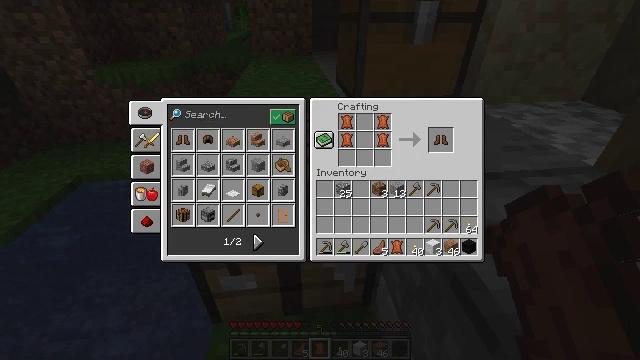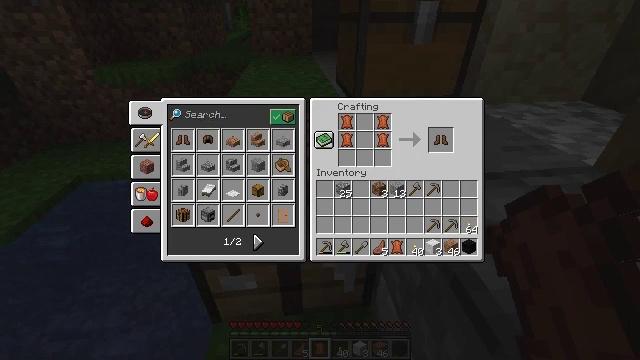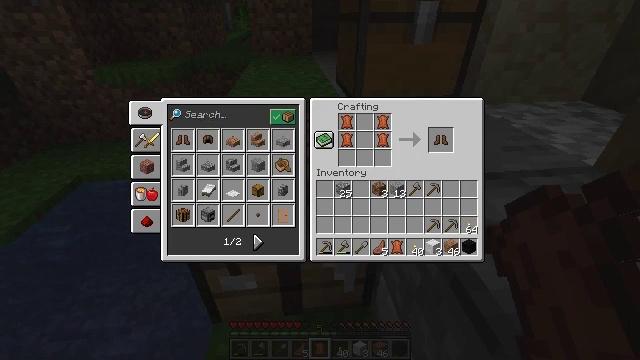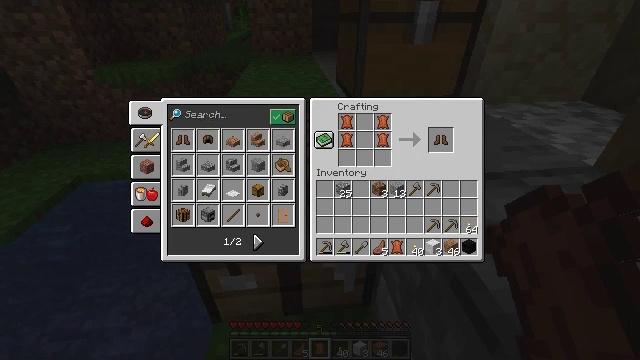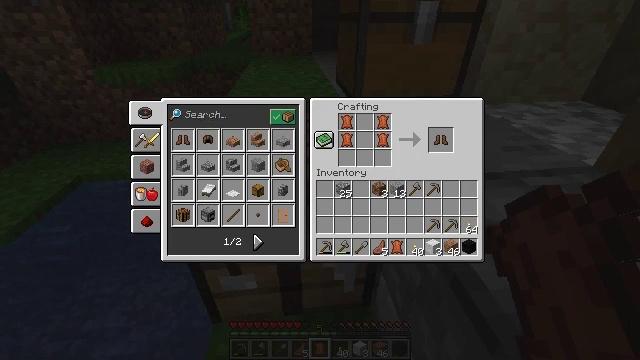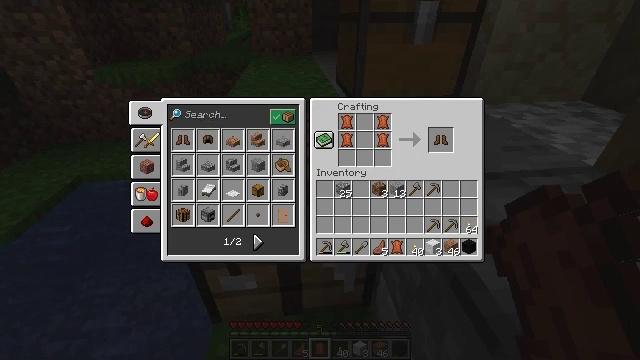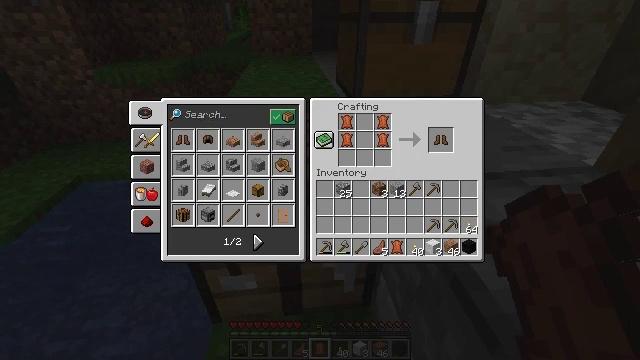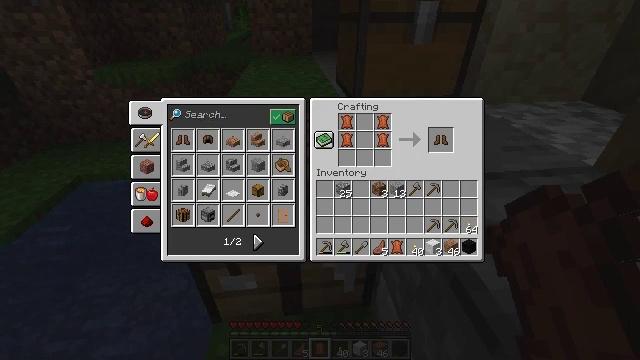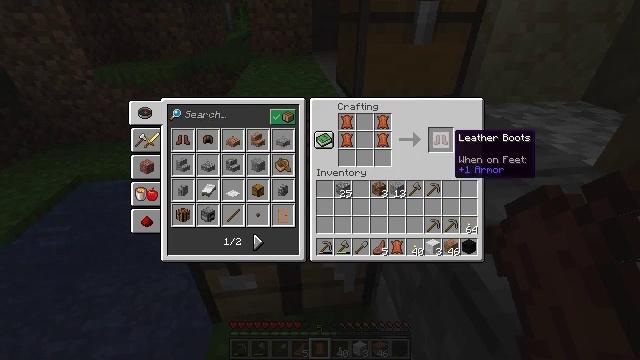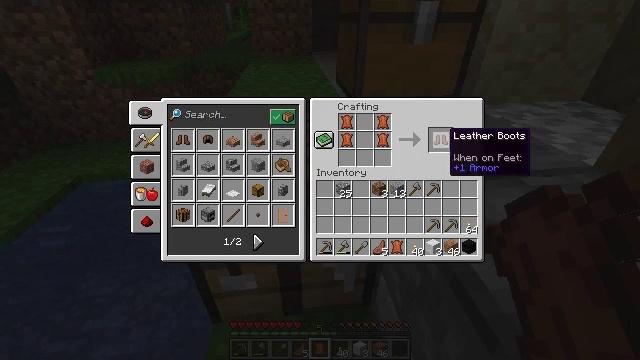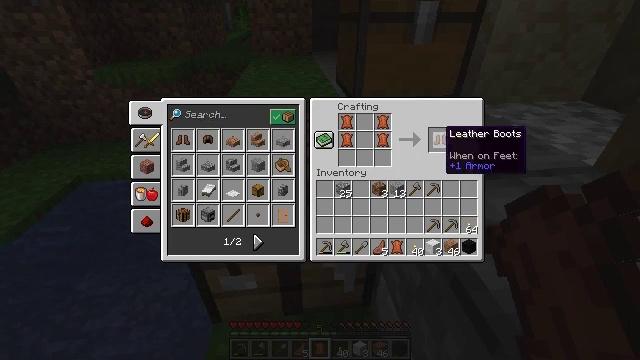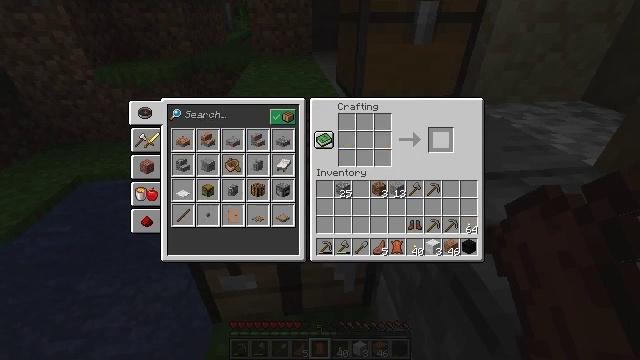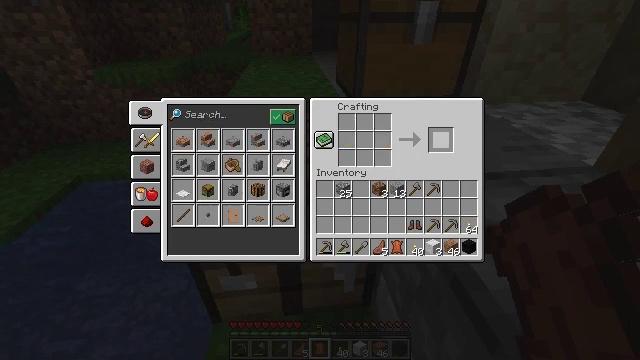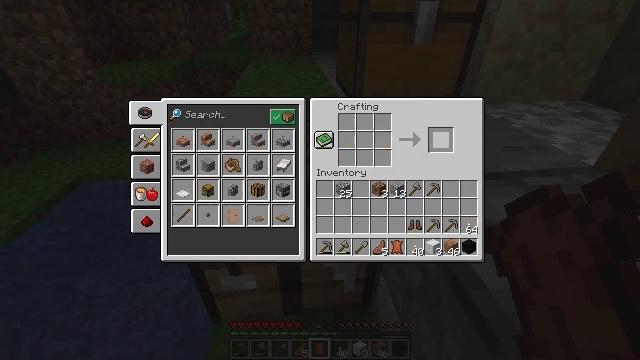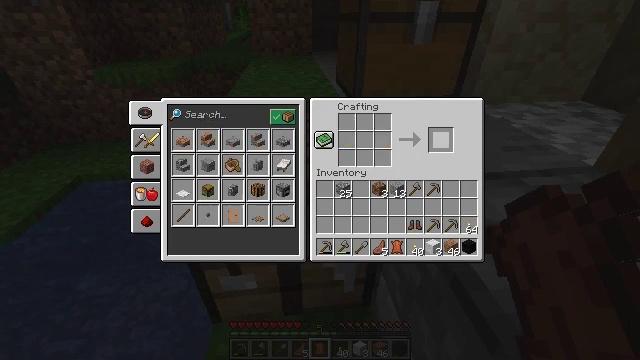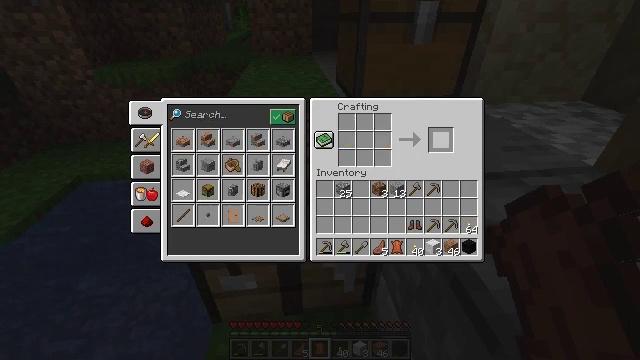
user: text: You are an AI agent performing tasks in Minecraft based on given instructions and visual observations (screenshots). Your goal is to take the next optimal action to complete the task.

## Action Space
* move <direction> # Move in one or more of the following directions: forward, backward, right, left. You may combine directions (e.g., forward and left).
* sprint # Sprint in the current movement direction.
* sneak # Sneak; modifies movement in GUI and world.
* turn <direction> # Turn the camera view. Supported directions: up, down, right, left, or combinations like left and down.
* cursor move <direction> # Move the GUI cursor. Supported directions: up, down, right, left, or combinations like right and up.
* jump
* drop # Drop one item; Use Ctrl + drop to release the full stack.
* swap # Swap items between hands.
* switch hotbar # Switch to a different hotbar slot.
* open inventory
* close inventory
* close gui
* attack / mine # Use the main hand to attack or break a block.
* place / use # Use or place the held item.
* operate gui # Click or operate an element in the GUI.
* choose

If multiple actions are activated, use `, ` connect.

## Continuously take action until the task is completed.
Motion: motion action
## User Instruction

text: Get leather boots using leather in the crafting table.
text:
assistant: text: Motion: no_op
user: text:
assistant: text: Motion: no_op
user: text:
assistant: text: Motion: no_op
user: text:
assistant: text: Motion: no_op
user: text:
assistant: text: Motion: no_op
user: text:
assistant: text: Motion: cursor move left and up
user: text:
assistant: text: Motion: cursor move left
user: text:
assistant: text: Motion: cursor move left
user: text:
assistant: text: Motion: no_op
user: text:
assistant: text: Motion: sneak
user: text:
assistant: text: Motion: sneak, operate gui
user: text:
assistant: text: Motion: sneak, operate gui
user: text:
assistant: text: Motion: sneak, operate gui
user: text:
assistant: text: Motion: sneak
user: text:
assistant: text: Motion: no_op
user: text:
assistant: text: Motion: no_op
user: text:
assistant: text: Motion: no_op